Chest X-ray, PA view. Patient: 69 years old, sex M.
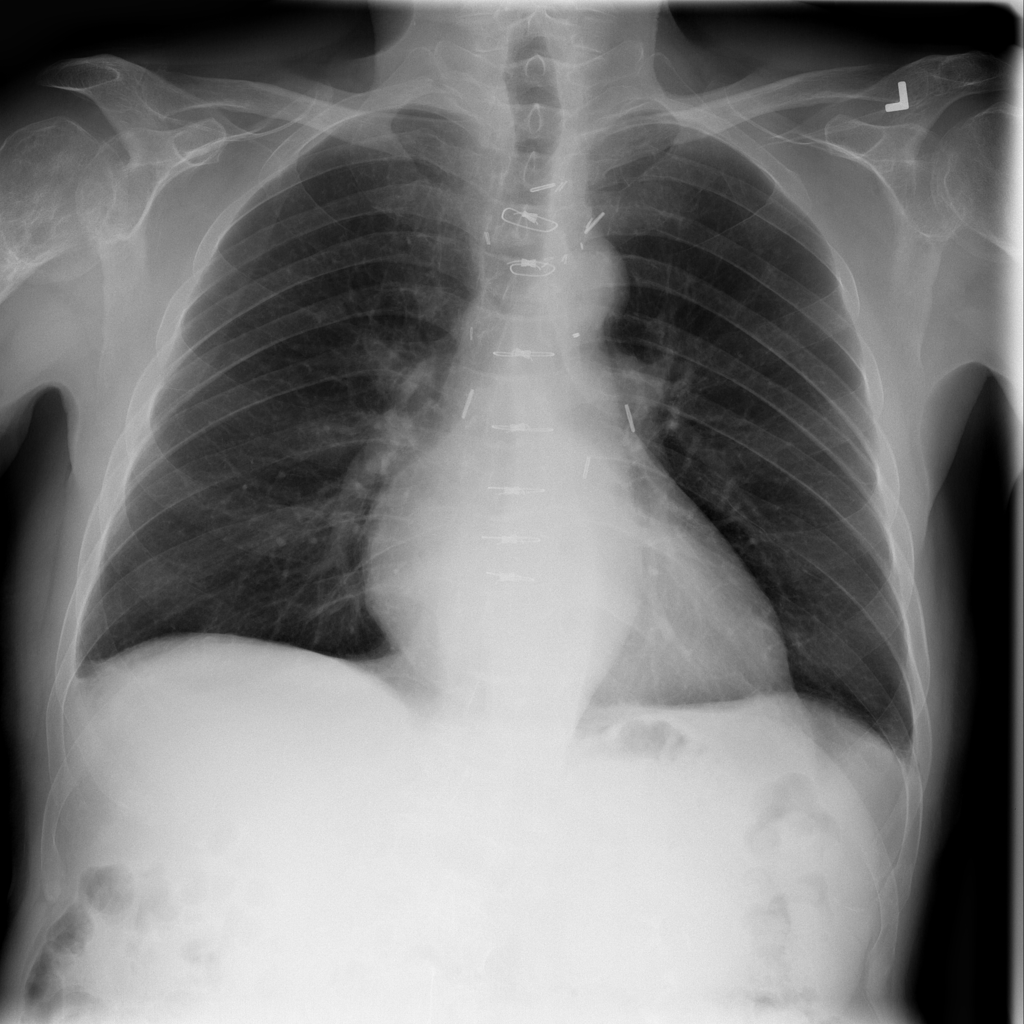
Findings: Cardiomegaly, Effusion